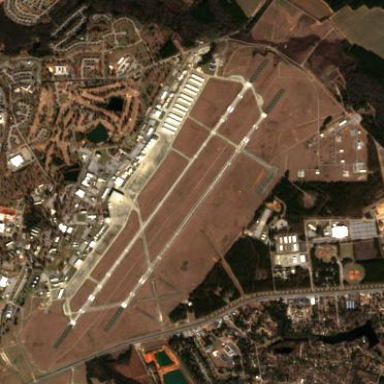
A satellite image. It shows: Military airfield located within aerodrome.